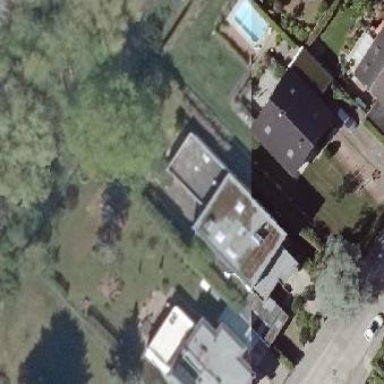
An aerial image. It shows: Detached building with flat roof.